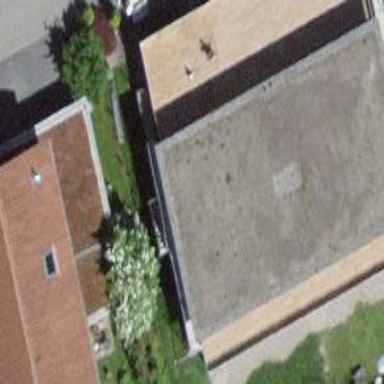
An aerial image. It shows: Flat-roofed terrace building.